Current action and preconditions to check: trajectory_clear

Your task: For each precondition in the list above, predict whether it will hold at this action.

Consider the current scene as observed from the mobile robot's camera, and analyze the predicted future states of all dynamic agents (e.g., people, animals, vehicles, or any moving entities) within the NEXT SECOND.

IMPORTANT: Only answer "very likely" if you are absolutely certain—based on strong, clear evidence—that a dynamic agent will violate the precondition in the predicted future state. Do NOT answer "very likely" for unlikely, ambiguous, or low-probability risks.

Ask yourself for each precondition: Is there a high probability, with clear and convincing evidence, that the predicted future states of any dynamic agent will interfere with the predicted future state of the currently executing action within the NEXT SECOND, causing that precondition to fail?

Assess the risk level based on these predictions. Use "likely" or "very likely" if motions create a clear risk of interference.

Use "neutral" or "improbable" if agents are nearby but their predicted paths are clearly diverging or non-conflicting.

Failure Risk Categories: "very improbable", "improbable", "neutral", "likely", "very likely"

Answer Format: Output ONLY the probability_of_failure value from these categories: "very improbable", "improbable", "neutral", "likely", "very likely"

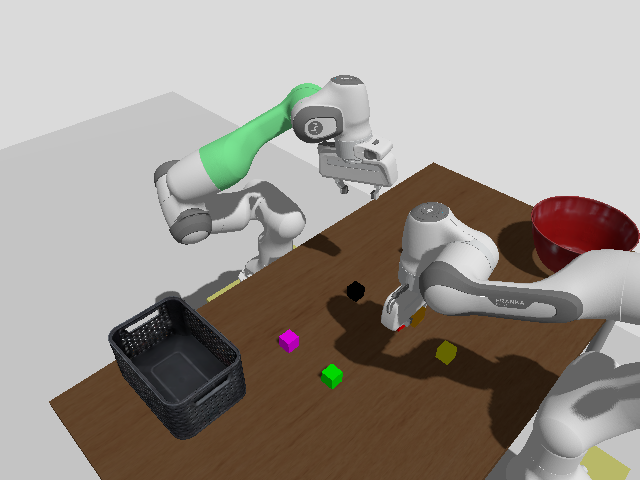

Answer: very improbable